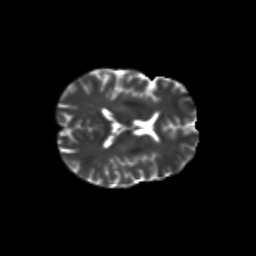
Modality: T2w
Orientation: axial
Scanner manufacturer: siemens
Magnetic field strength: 3 T
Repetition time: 9.2 s
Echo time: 0.084 s